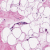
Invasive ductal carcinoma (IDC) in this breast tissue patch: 0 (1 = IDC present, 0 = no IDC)